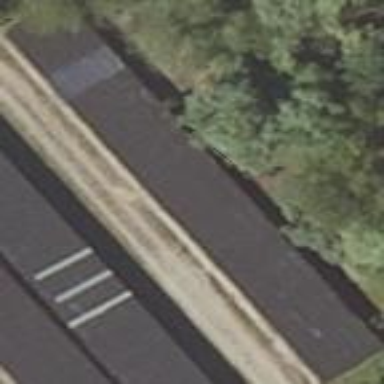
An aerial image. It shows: Group of garages.